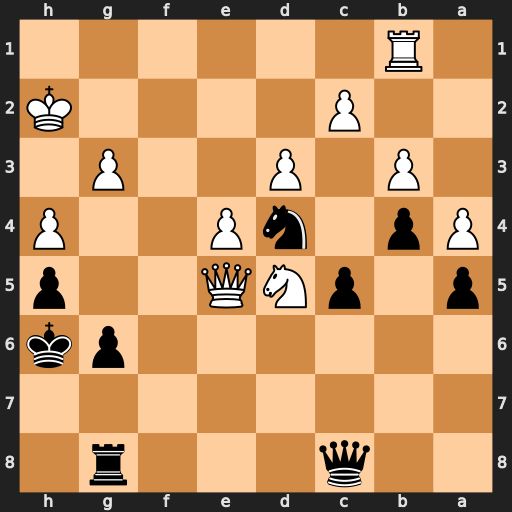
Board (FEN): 2q3r1/8/6pk/p1pNQ2p/Pp1nP2P/1P1P2P1/2P4K/1R6
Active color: b
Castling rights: -
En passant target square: -
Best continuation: Nf3+ Kg2 Nxe5